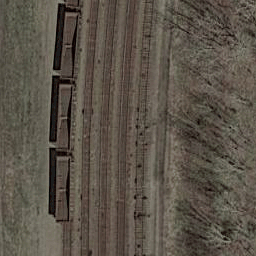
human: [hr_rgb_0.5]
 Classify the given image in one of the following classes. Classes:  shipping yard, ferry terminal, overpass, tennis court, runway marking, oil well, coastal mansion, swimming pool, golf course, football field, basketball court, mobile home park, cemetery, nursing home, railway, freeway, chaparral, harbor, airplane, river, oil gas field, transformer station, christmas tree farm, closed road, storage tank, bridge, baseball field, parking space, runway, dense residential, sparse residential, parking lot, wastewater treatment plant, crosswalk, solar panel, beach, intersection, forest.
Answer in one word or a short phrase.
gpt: railway